Question: When setting Profile GPU rendering developer feature to "On screen as bars" I used to see bars with blue, purple, red, and orange colors on Android Lollipop as described <URL>.
But on Android Marshmallow these bars consist of seven different colors: dark green, medium green, light green, blue, light blue, red, and orange.

I didn't manage to find any information relating these colors on Android Developers. So what do these new colors mean?
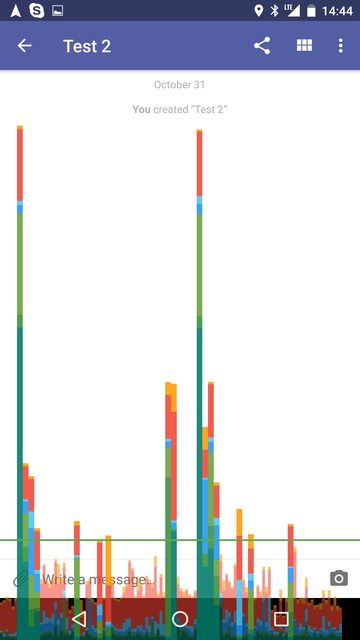
Answer: Unfortunately there isn't an official documentation yet, but in <URL> Google+ post a bunch of Googlers suggest a blog post that is ".
Quoting relevant part from <URL>:
> In Marshmallow, more colors were added to indicate more steps, such as
Measure/Layout, input handling and others:<URL>
this information about some of the new colors:The exact definition of "animation" is everything that's registered
with Choreographer as CALLBACK_ANIMATION. This includes
Choreographer#postFrameCallback and View#postOnAnimation which are
what's used by view.animate(), ObjectAnimator, Transitions, etc... And
yup, it's the same thing systrace labels as "animation"."misc" is the delay between the vsync's timestamp and the current
timestamp when it was received. If you've ever seen logs from
Choreographer about "Missed vsync by blabla ms skipping blabla
frames", that now shows up as "misc". This is the difference between
INTENDED_VSYNC and VSYNC in the framestats dump
(<URL>